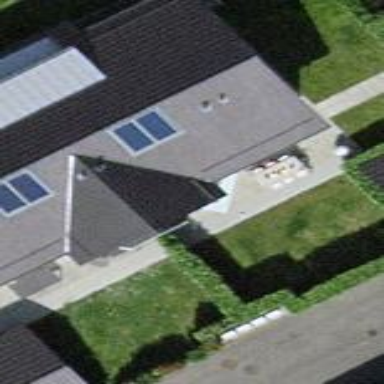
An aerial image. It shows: Simple house.